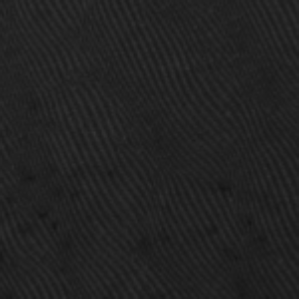
Label: frost